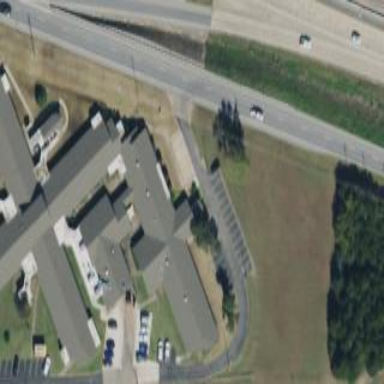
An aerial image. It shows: Nursing home building.